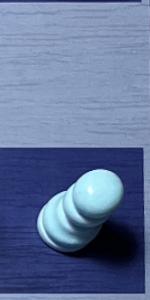
Label: Pawn_White